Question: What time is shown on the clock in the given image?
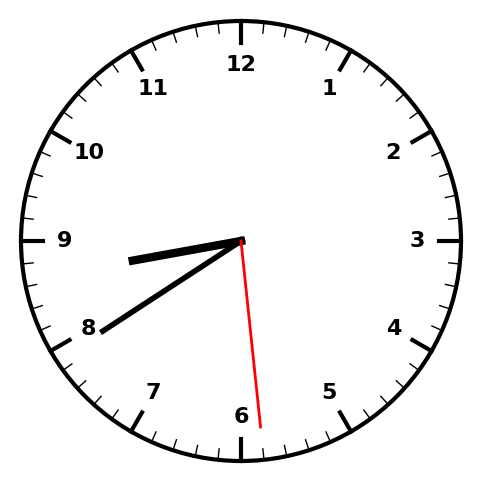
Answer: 08:39:29